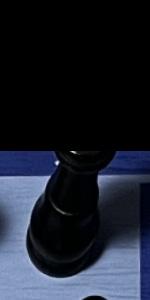
Label: King_Black